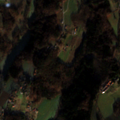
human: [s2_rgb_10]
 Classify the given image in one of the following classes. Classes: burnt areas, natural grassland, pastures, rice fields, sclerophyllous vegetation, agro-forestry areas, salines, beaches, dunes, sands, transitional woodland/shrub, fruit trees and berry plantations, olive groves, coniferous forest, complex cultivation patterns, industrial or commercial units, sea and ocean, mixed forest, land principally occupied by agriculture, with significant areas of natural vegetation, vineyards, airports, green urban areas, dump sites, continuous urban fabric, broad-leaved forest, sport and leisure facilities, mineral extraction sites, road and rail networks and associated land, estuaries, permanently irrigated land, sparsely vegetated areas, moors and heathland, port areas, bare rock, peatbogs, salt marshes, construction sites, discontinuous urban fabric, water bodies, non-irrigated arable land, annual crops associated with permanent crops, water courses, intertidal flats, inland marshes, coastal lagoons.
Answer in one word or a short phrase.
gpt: pastures, complex cultivation patterns, broad-leaved forest, mixed forest